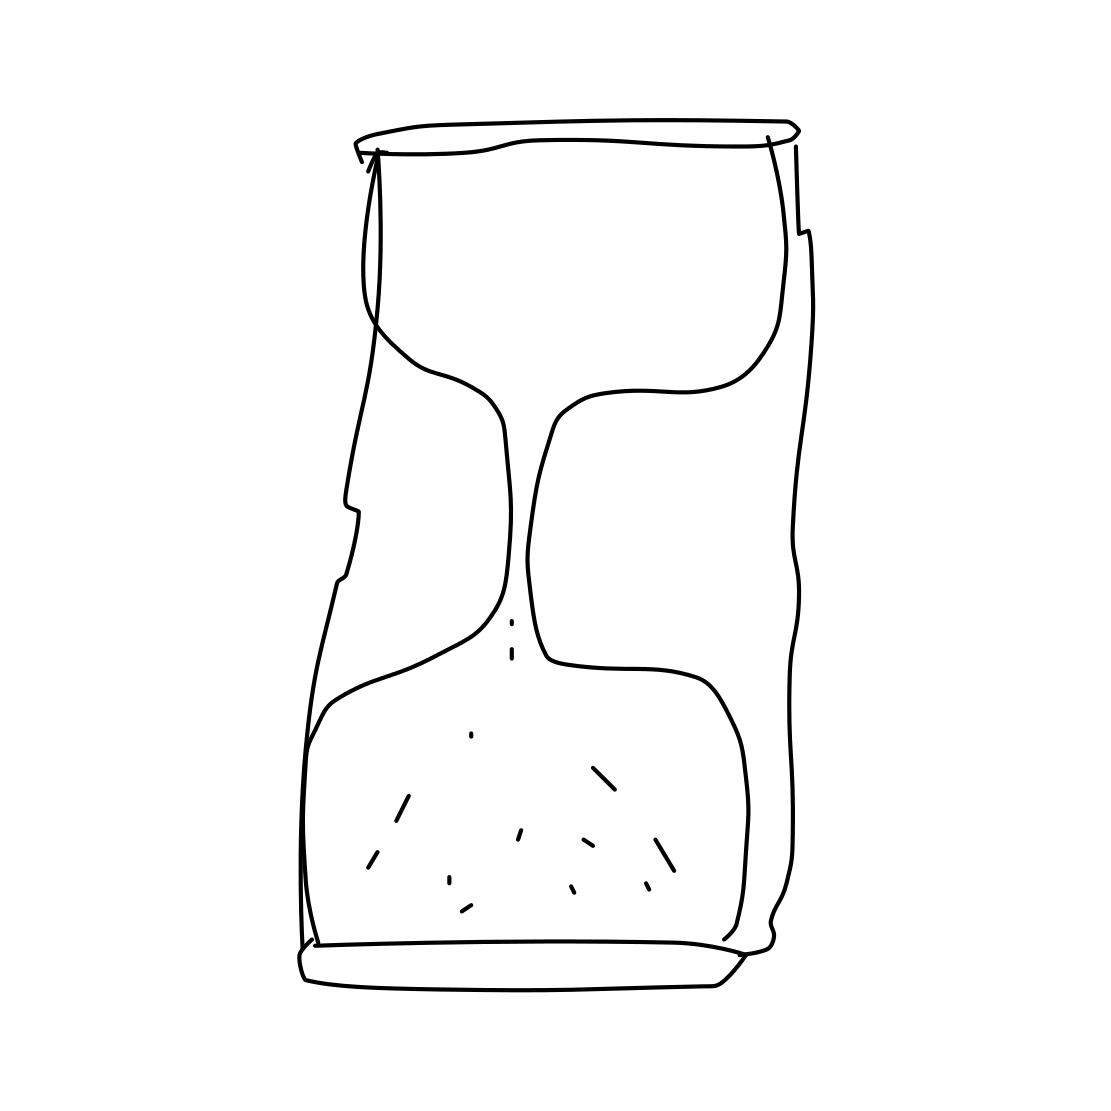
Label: hourglass